Platform: macOS
Application: Chrome
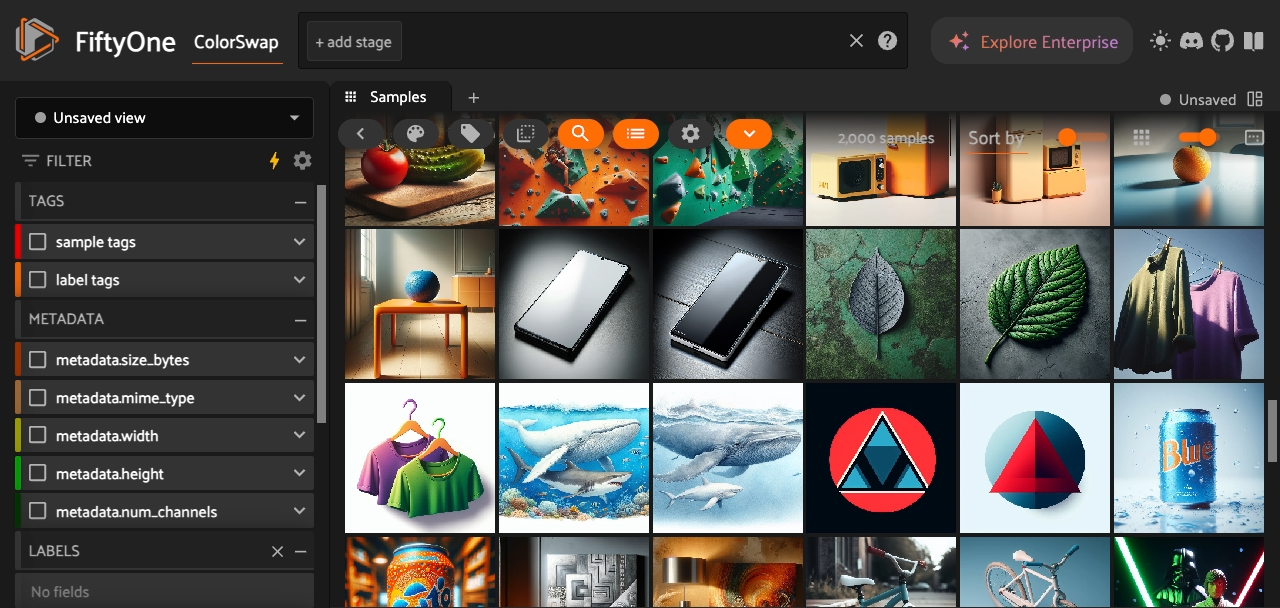
task_description: Collapse or minimize the tags field in the sidebar
action_type: click
element_info: Icon
steps_since_start: 1